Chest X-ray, PA view. Patient: 74 years old, sex M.
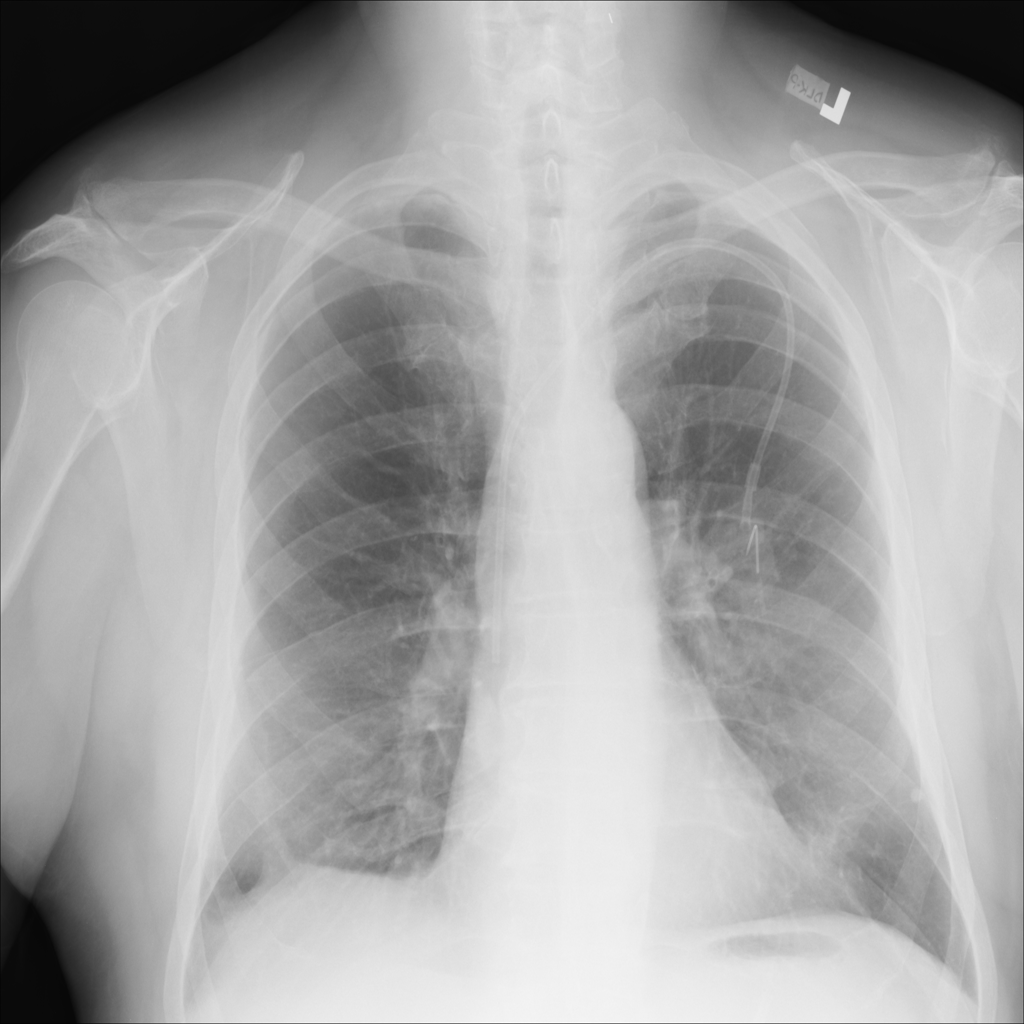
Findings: Pleural_Thickening